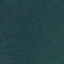
Label: Forest